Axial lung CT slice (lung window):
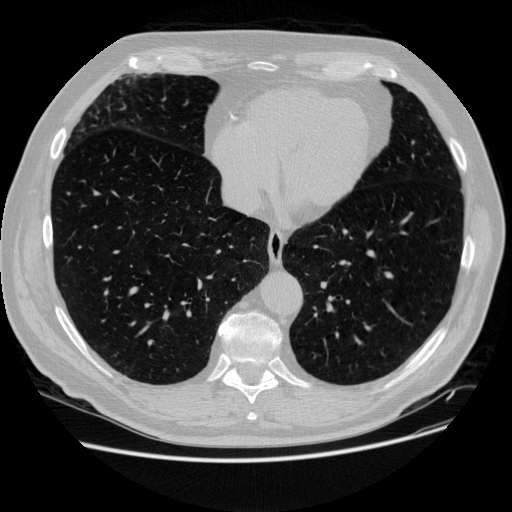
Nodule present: no